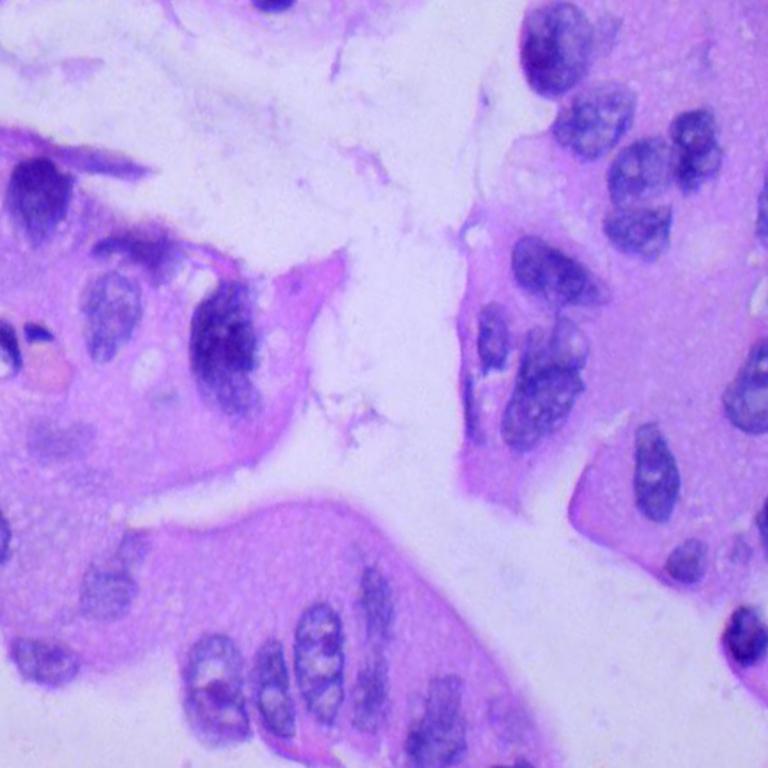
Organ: lung
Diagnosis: adenocarcinomas